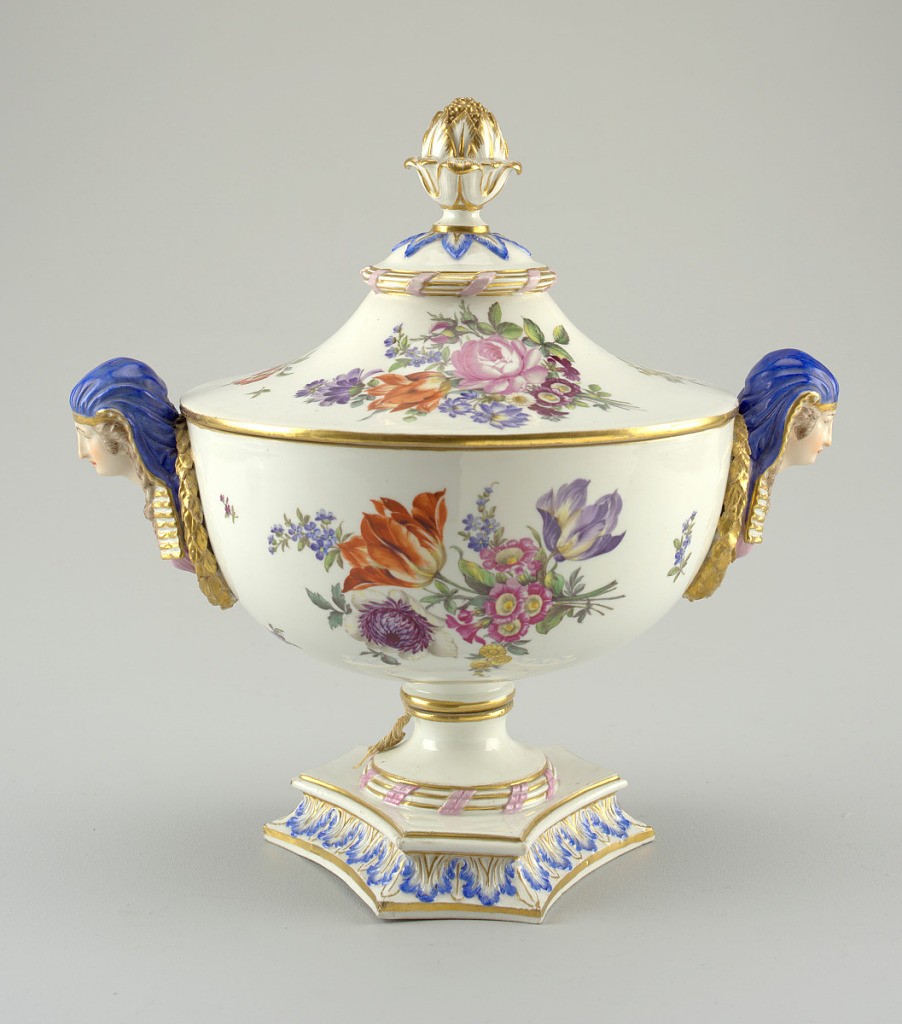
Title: Tureen with Sphinx-Head Handles
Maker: Meissen Porcelain Manufactory, German, active from 1710 to the present
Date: ca. 1810
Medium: hard paste porcelain, vitreous enamel, gold
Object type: tureen
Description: Tureen mounted on pedestal, being attached by brass bolt and nut. Pedestal with triangular foot and circular shaft; bowl of tureen decorated with two sphinx-head handles. Cover crowned with laurel leaves and seeds. Polychrome decoration of flowers and leaves.